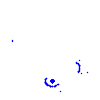
Particle: electron